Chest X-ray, PA view. Patient: 43 years old, sex F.
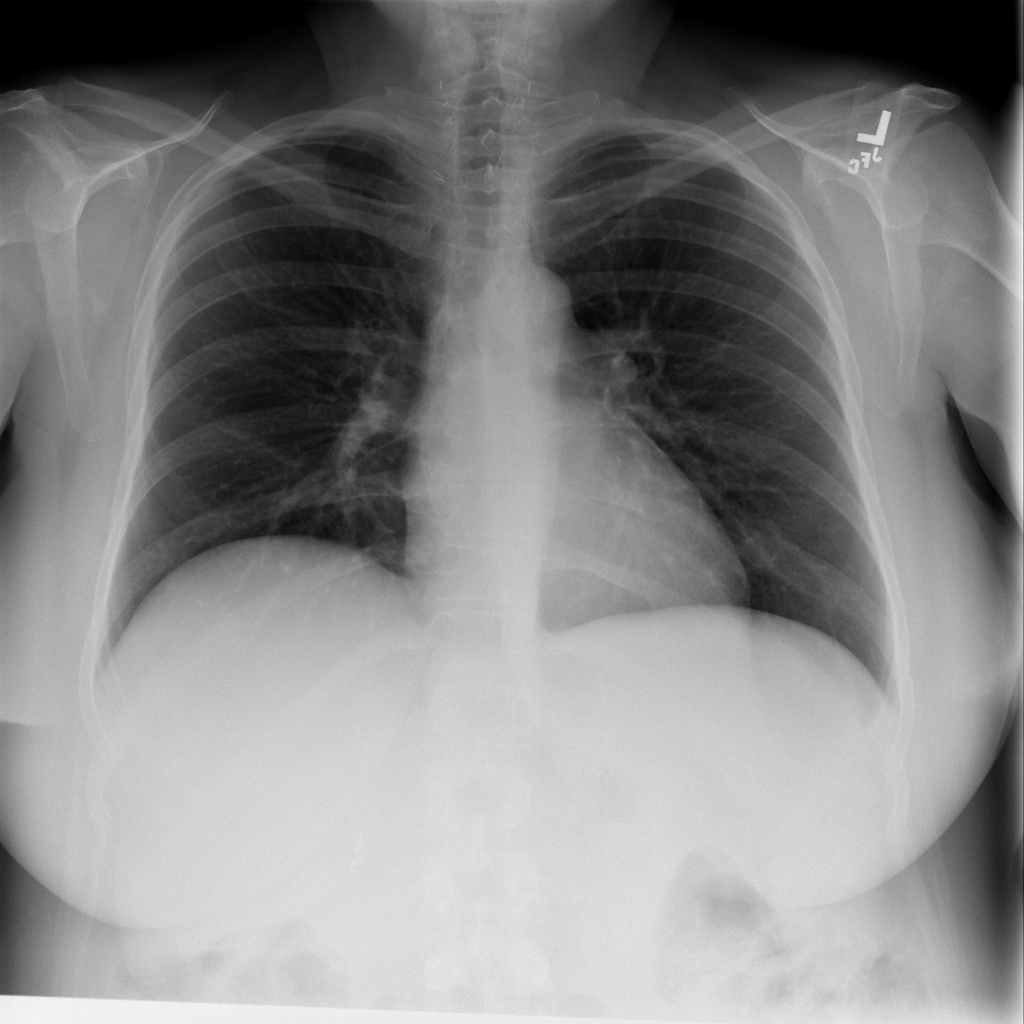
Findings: Infiltration, Nodule